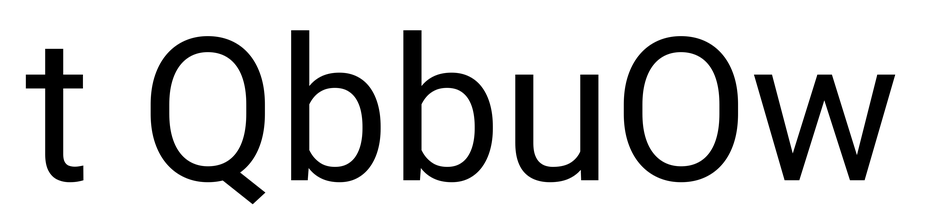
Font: Roboto_Regular